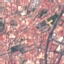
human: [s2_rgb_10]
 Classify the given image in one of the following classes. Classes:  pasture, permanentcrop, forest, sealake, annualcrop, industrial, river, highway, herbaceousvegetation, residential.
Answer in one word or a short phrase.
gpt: Residential